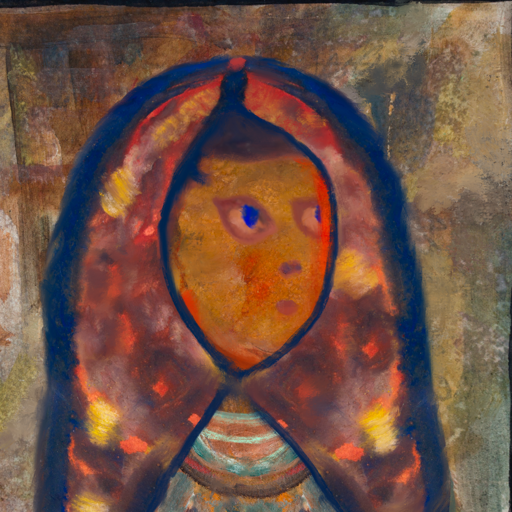
Background: Mosgoul, Head And Neck Side: Pipe, Face Side: Mother_And_Son_Mother, Bust: Boggyland, Hair Side: Rupkatha, Head Accessory: Mother_And_Son_Mother_Scarf, Second Necklace: Blank, Necklace: Blank, Baby: Blank